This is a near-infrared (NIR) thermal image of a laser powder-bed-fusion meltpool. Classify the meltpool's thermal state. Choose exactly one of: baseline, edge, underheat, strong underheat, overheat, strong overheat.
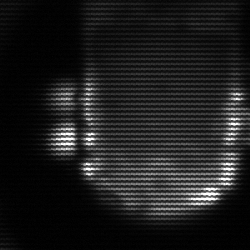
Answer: baseline